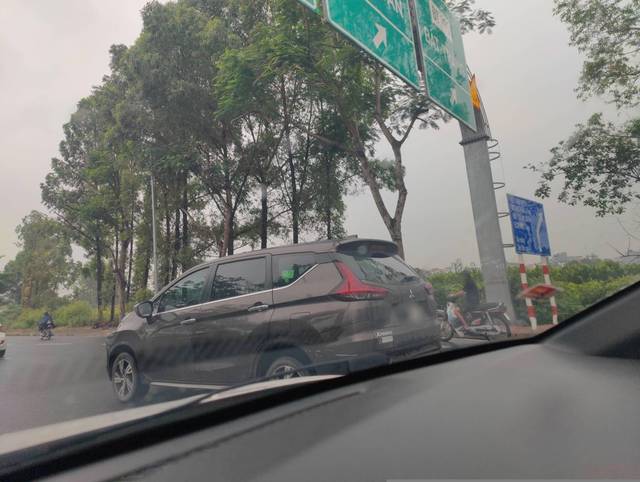
Region: Vietnam
Coordinates: 21.015, 105.915